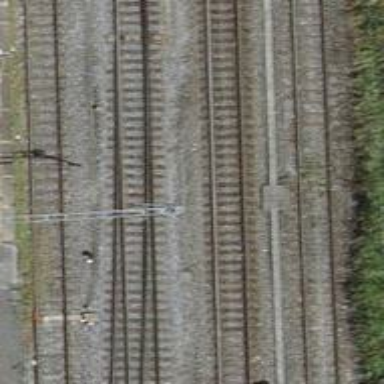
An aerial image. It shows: Railway switch.